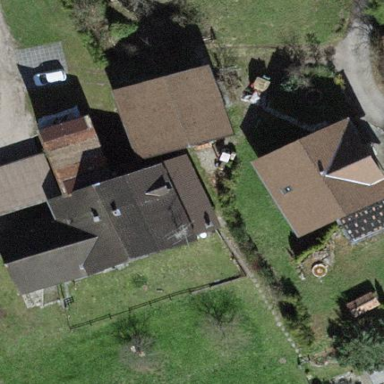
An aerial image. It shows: Farmyard area.